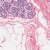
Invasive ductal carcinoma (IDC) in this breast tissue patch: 0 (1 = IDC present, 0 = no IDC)